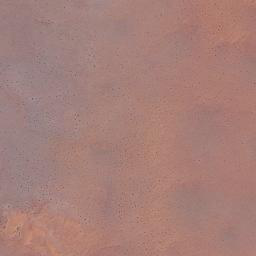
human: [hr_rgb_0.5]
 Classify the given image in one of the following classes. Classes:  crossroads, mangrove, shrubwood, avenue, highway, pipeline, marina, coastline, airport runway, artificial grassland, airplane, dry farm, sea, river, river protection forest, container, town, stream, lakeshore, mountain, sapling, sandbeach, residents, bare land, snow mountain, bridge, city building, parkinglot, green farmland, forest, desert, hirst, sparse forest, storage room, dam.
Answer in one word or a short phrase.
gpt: desert